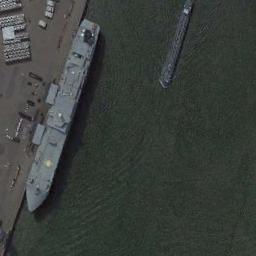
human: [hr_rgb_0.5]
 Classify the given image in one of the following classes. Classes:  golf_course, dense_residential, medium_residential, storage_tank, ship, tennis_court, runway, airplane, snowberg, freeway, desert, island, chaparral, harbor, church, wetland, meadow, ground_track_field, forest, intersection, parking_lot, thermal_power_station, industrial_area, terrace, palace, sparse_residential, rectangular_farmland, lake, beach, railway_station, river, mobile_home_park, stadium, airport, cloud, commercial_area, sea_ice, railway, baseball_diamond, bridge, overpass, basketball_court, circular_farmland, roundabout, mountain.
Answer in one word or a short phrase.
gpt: ship